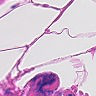
Metastatic tissue present: no